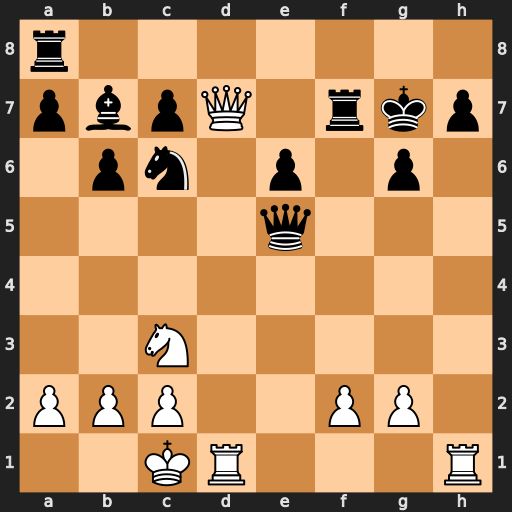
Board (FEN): r7/pbpQ1rkp/1pn1p1p1/4q3/8/2N5/PPP2PP1/2KR3R
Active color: w
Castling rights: -
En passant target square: -
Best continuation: Rxh7+ Kxh7 Qxf7+